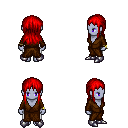
a pixel art fantasy rpg character, female body template, dark elf, purple skin, brown robe, white pants, red unkempt hairstyle, bracelets, metal boots, four views (front, back, left, right), 2x2 character sprite sheet, small pixel art, hard edges, no anti-aliasing